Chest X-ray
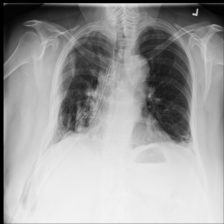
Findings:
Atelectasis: positive
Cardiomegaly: negative
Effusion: negative
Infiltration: negative
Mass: negative
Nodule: negative
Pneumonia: negative
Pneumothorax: positive
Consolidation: negative
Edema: negative
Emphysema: positive
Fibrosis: negative
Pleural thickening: negative
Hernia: negative